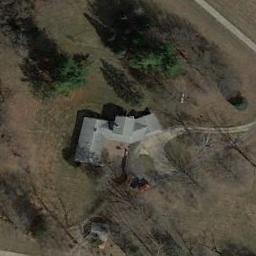
Label: residential